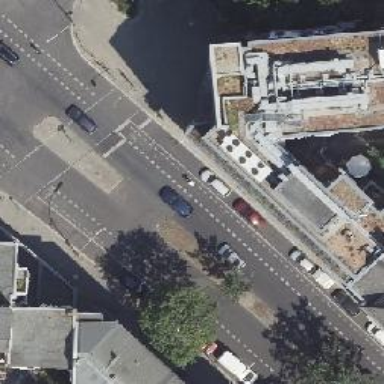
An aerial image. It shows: Secondary road with asphalt surface and two lanes going in each direction. There is right lane for parking.